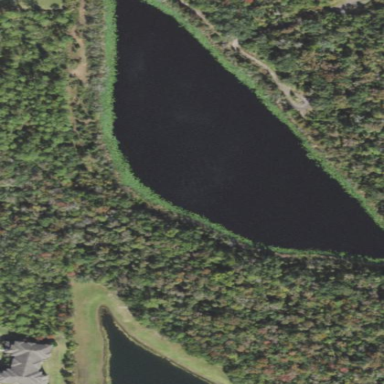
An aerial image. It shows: Serene lake.